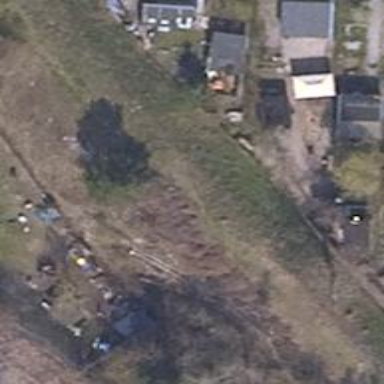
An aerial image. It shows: Abandoned railway.